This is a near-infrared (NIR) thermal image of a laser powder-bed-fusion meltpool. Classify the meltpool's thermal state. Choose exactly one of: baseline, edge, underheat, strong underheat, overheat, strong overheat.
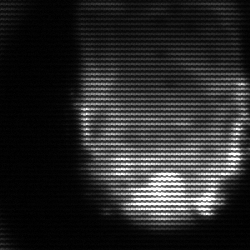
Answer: baseline